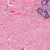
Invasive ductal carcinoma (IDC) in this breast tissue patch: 0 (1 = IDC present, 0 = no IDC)